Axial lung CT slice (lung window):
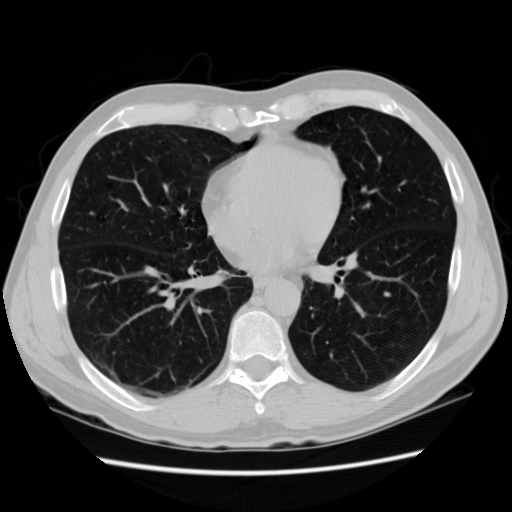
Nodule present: no